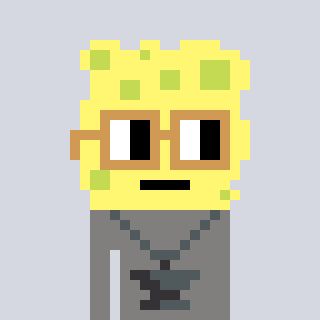
a pixel art character with square brown glasses, a sponge-shaped head and a bluegrey-colored body on a cool background